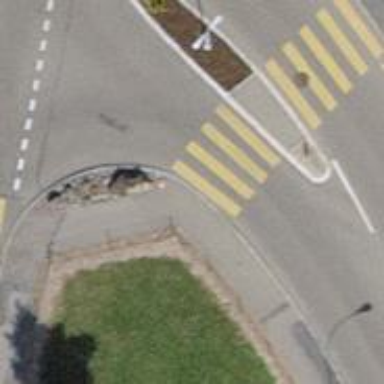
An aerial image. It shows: Kerb serving as barrier.